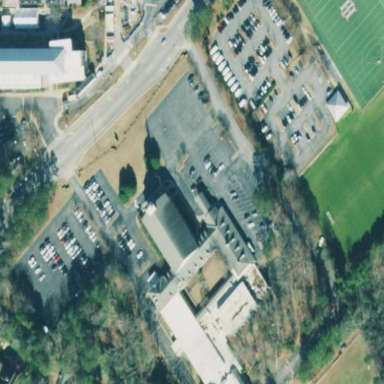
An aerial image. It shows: Building serving as place of worship.